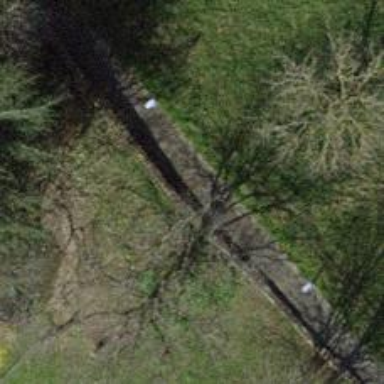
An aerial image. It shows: Footway.